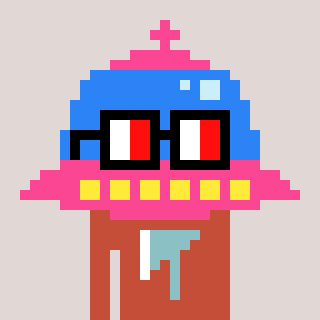
a pixel art character with square glasses with black frames and red eyes, a ufo-shaped head and a rust-colored body on a warm background